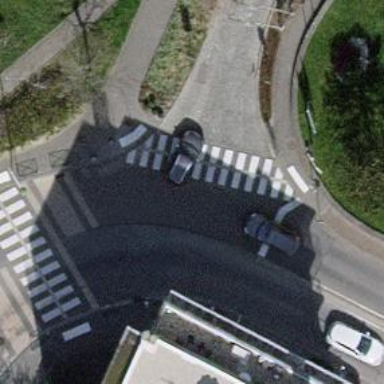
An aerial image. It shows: Uncontrolled zebra crossing on the road.